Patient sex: M
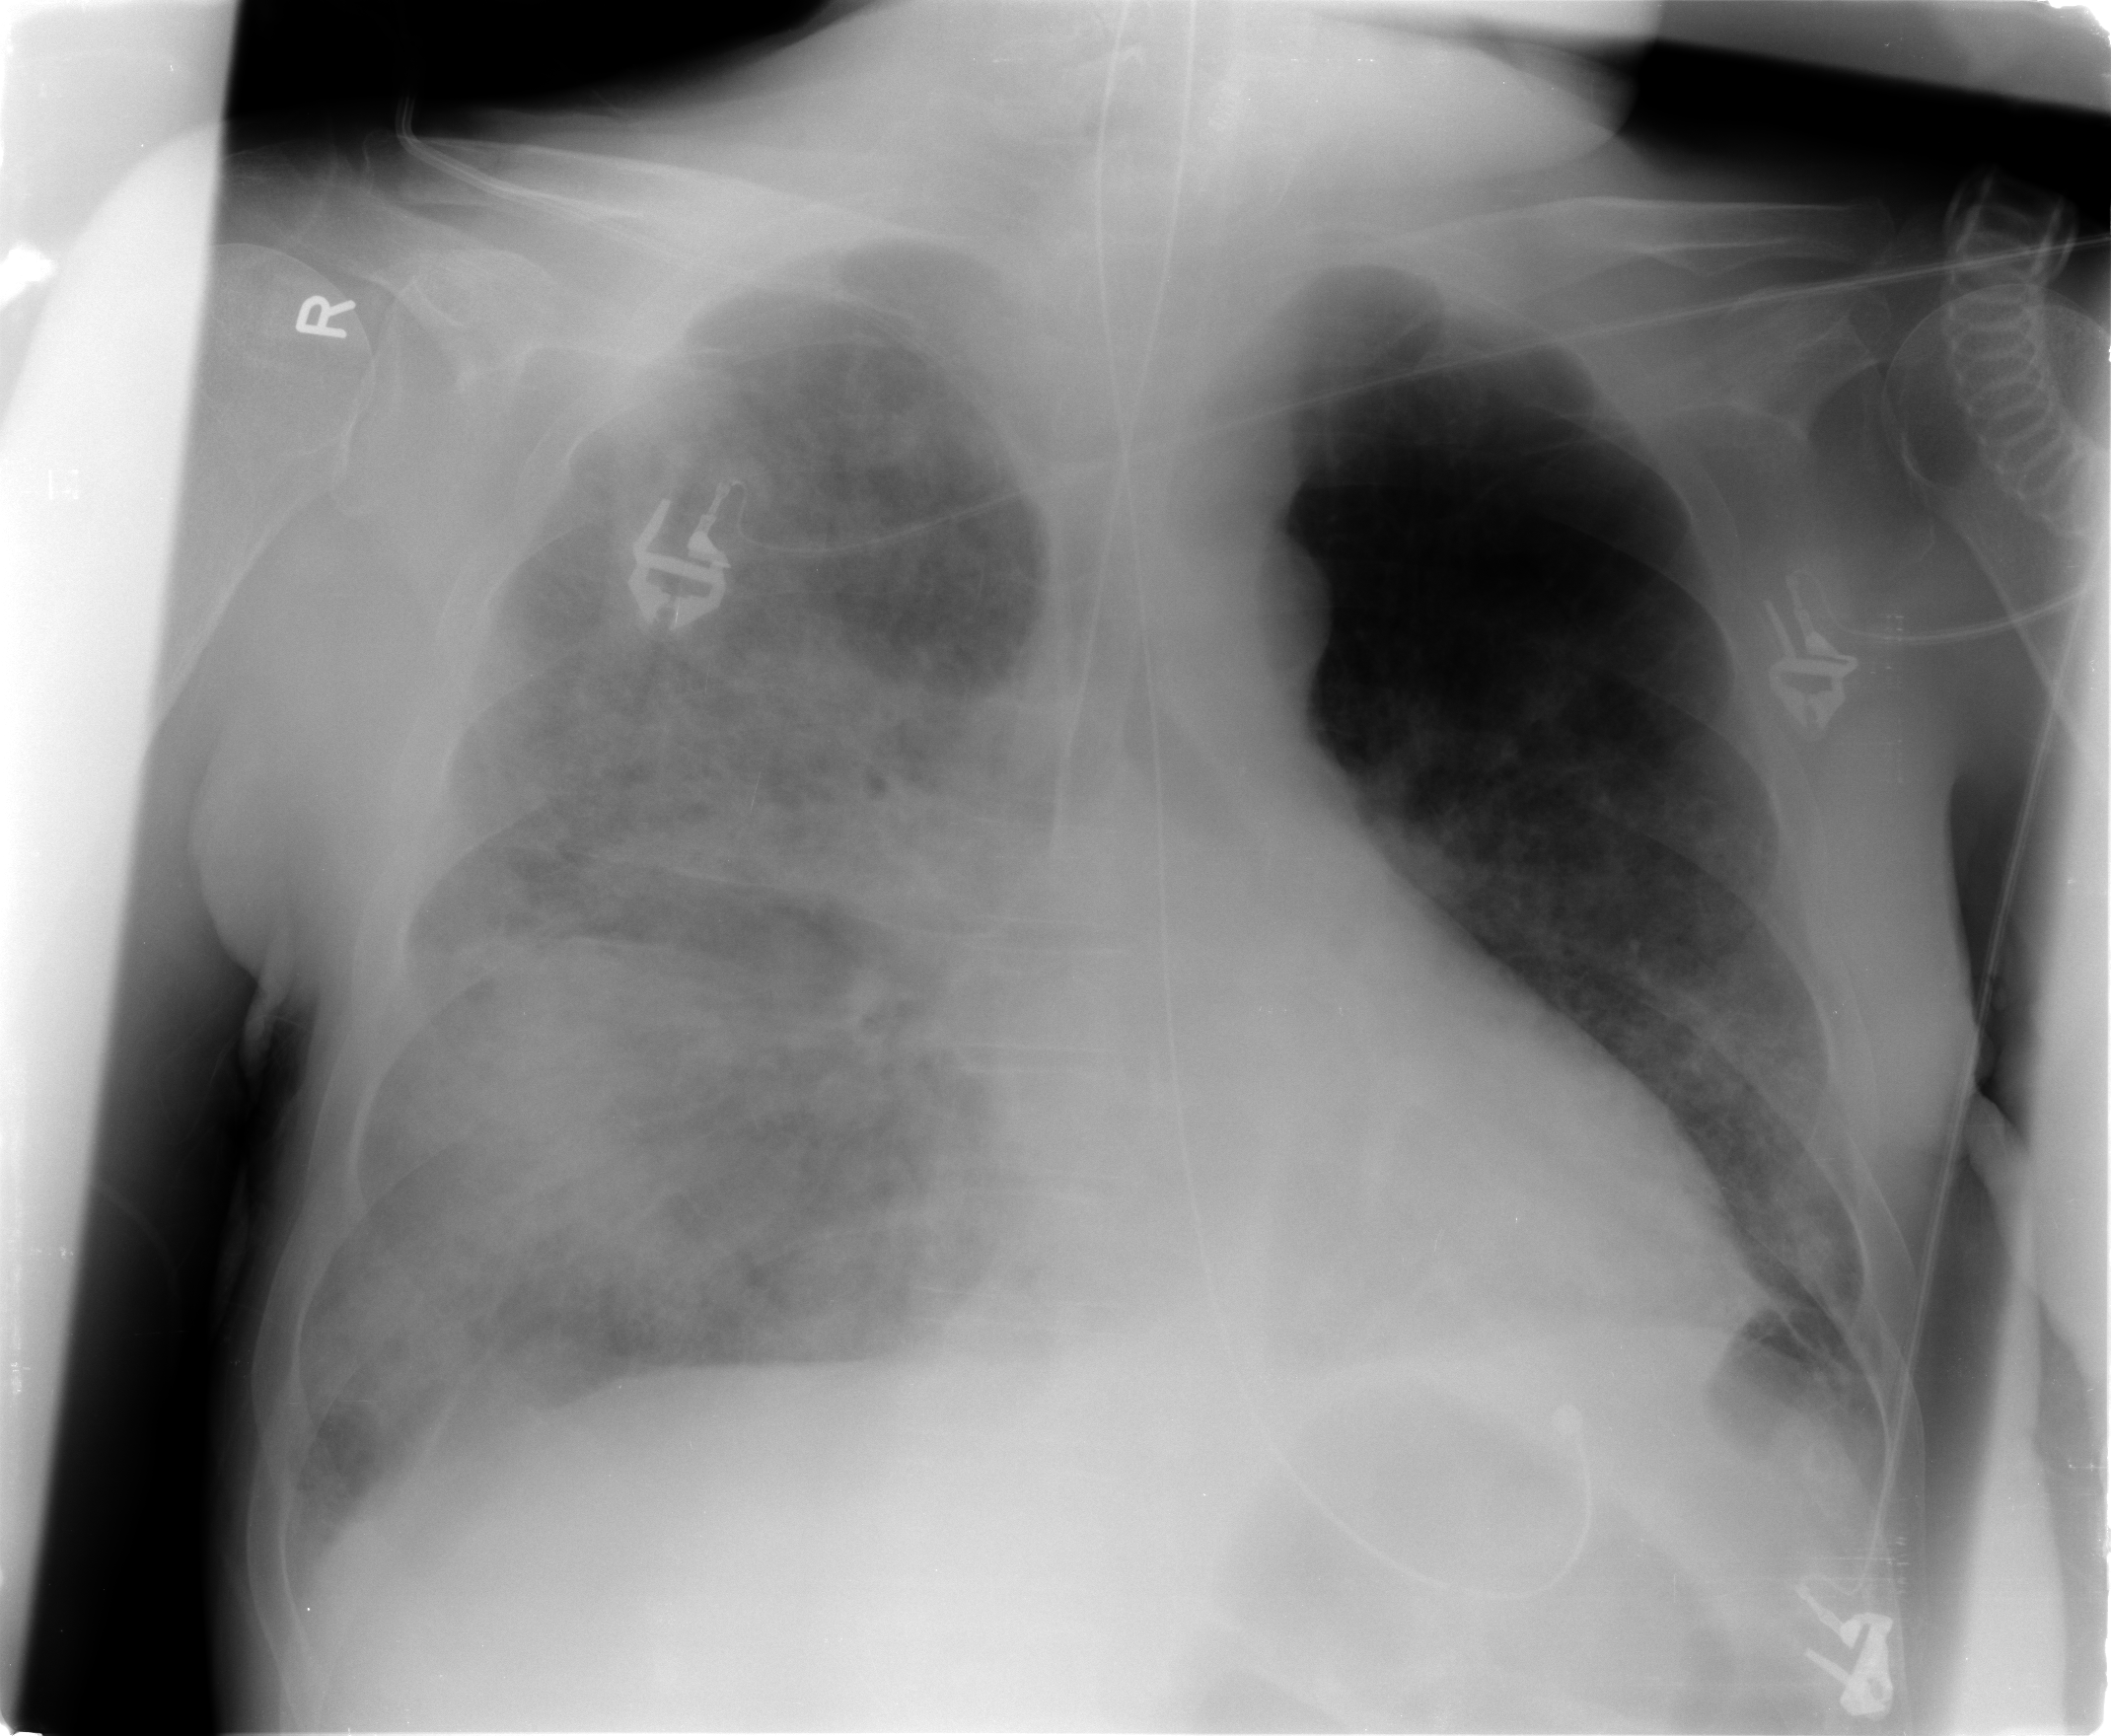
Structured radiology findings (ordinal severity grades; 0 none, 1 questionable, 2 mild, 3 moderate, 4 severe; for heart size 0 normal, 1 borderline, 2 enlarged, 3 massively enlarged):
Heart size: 1
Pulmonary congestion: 2
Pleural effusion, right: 1
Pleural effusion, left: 1
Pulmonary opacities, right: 4
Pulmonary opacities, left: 2
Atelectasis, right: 2
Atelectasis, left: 1